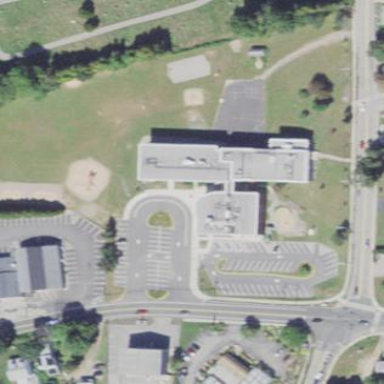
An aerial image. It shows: School.